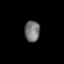
Tissue: prostate
Cell type: T cells
Senescence score: 0.2895
Nuclear area (px): 319
Mean DAPI intensity: 115.417